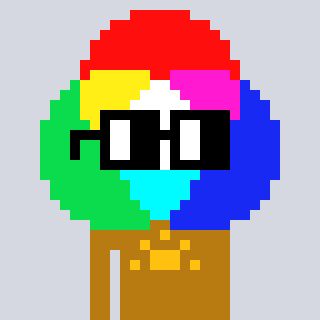
a pixel art character with square black glasses, a color circle-shaped head and a gold-colored body on a cool background